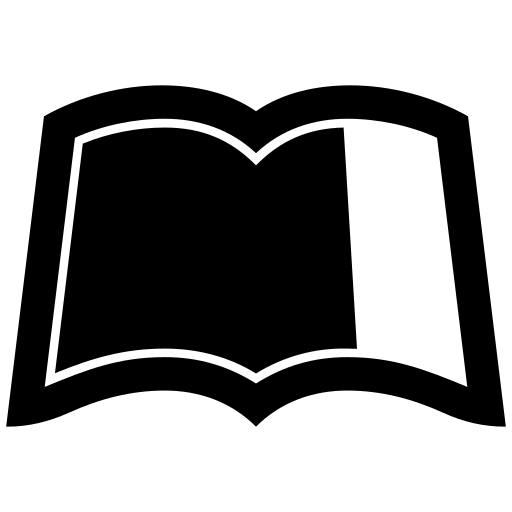
Tags: icon, FontAwesome, fa-icon, brand, leanpub